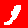
Digit: 9